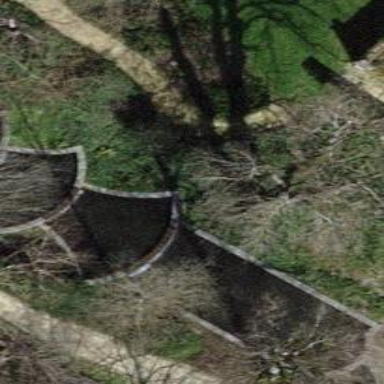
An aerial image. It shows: Retaining wall.